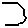
Label: hexagon